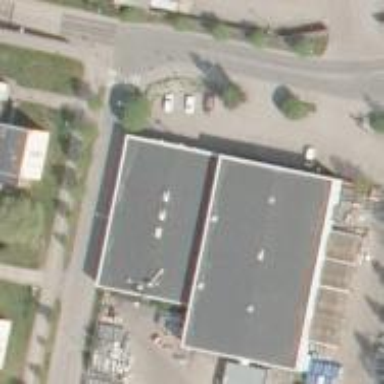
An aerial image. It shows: Fitness centre on leisure land.